Question: In order to use 4-byte 'utf8mb4' in MySQL (5.6.11), I have set the following variables in the 'my.ini' file ('my.cnf' is not found). This file is located in a hidden folder named 'Application Data' ('C:\Documents and Settings\All Users\Application Data\MySQL\MySQL Server 5.6') on Windows XP. It is not available under the installation directory.
'''
[client]
port=3306
default-character-set=utf8mb4
[mysql]
default-character-set=utf8mb4
[mysqld]
init-connect='SET NAMES utf8mb4'
collation_server=utf8mb4_unicode_ci
character_set_server=utf8mb4
'''
And then issuing the following command,
'''
SHOW VARIABLES
WHERE Variable_name
LIKE 'character\_set\_%'
OR Variable_name LIKE 'collation%';
'''
still displays the following list.

From the picture itself, it is clear that several variables are still using 3-byte 'utf8'.
---
Before doing this, the following command had already been issued to make corresponding changes to the database itself.
'''
ALTER DATABASE database_name
CHARACTER SET utf8mb4
COLLATE utf8mb4_unicode_ci;
'''
And the following command had also been issued on each and every table in the said database.
'''
ALTER TABLE table_name
CONVERT TO CHARACTER SET utf8mb4
COLLATE utf8mb4_unicode_ci;
'''
---
Nevertheless, what is the reason why some variables have not yet been set to the said character set as well as the collation? What is missing?
The system (operating system) itself was restarted after every single task specified above had been carried out.
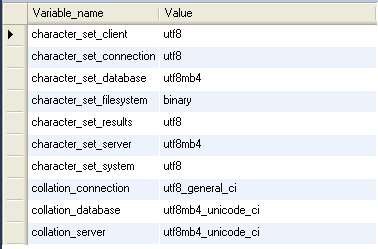
Answer: The usually sets these values when connecting. The settings in my.ini are merely defaults which apply when the client does not explicitly specify a connection encoding. Since they're unreliable, every client specify a connection encoding. Since you've got some fancy screenshot there I'll guess that you're connecting with some GUI utility which probably explicitly set some connection encodings.
PHP example of setting a connection charset:
'''
new PDO('mysql:host=localhost;charset=utf8mb4')
'''